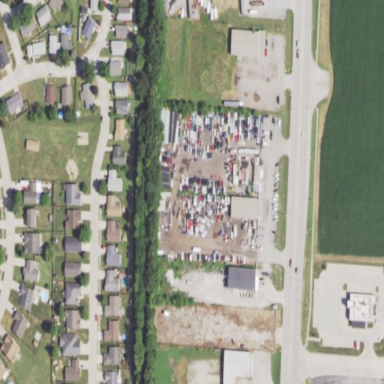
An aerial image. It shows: Industrial area designated as scrap yard.